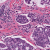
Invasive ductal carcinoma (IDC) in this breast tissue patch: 1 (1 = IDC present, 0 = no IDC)